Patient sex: F
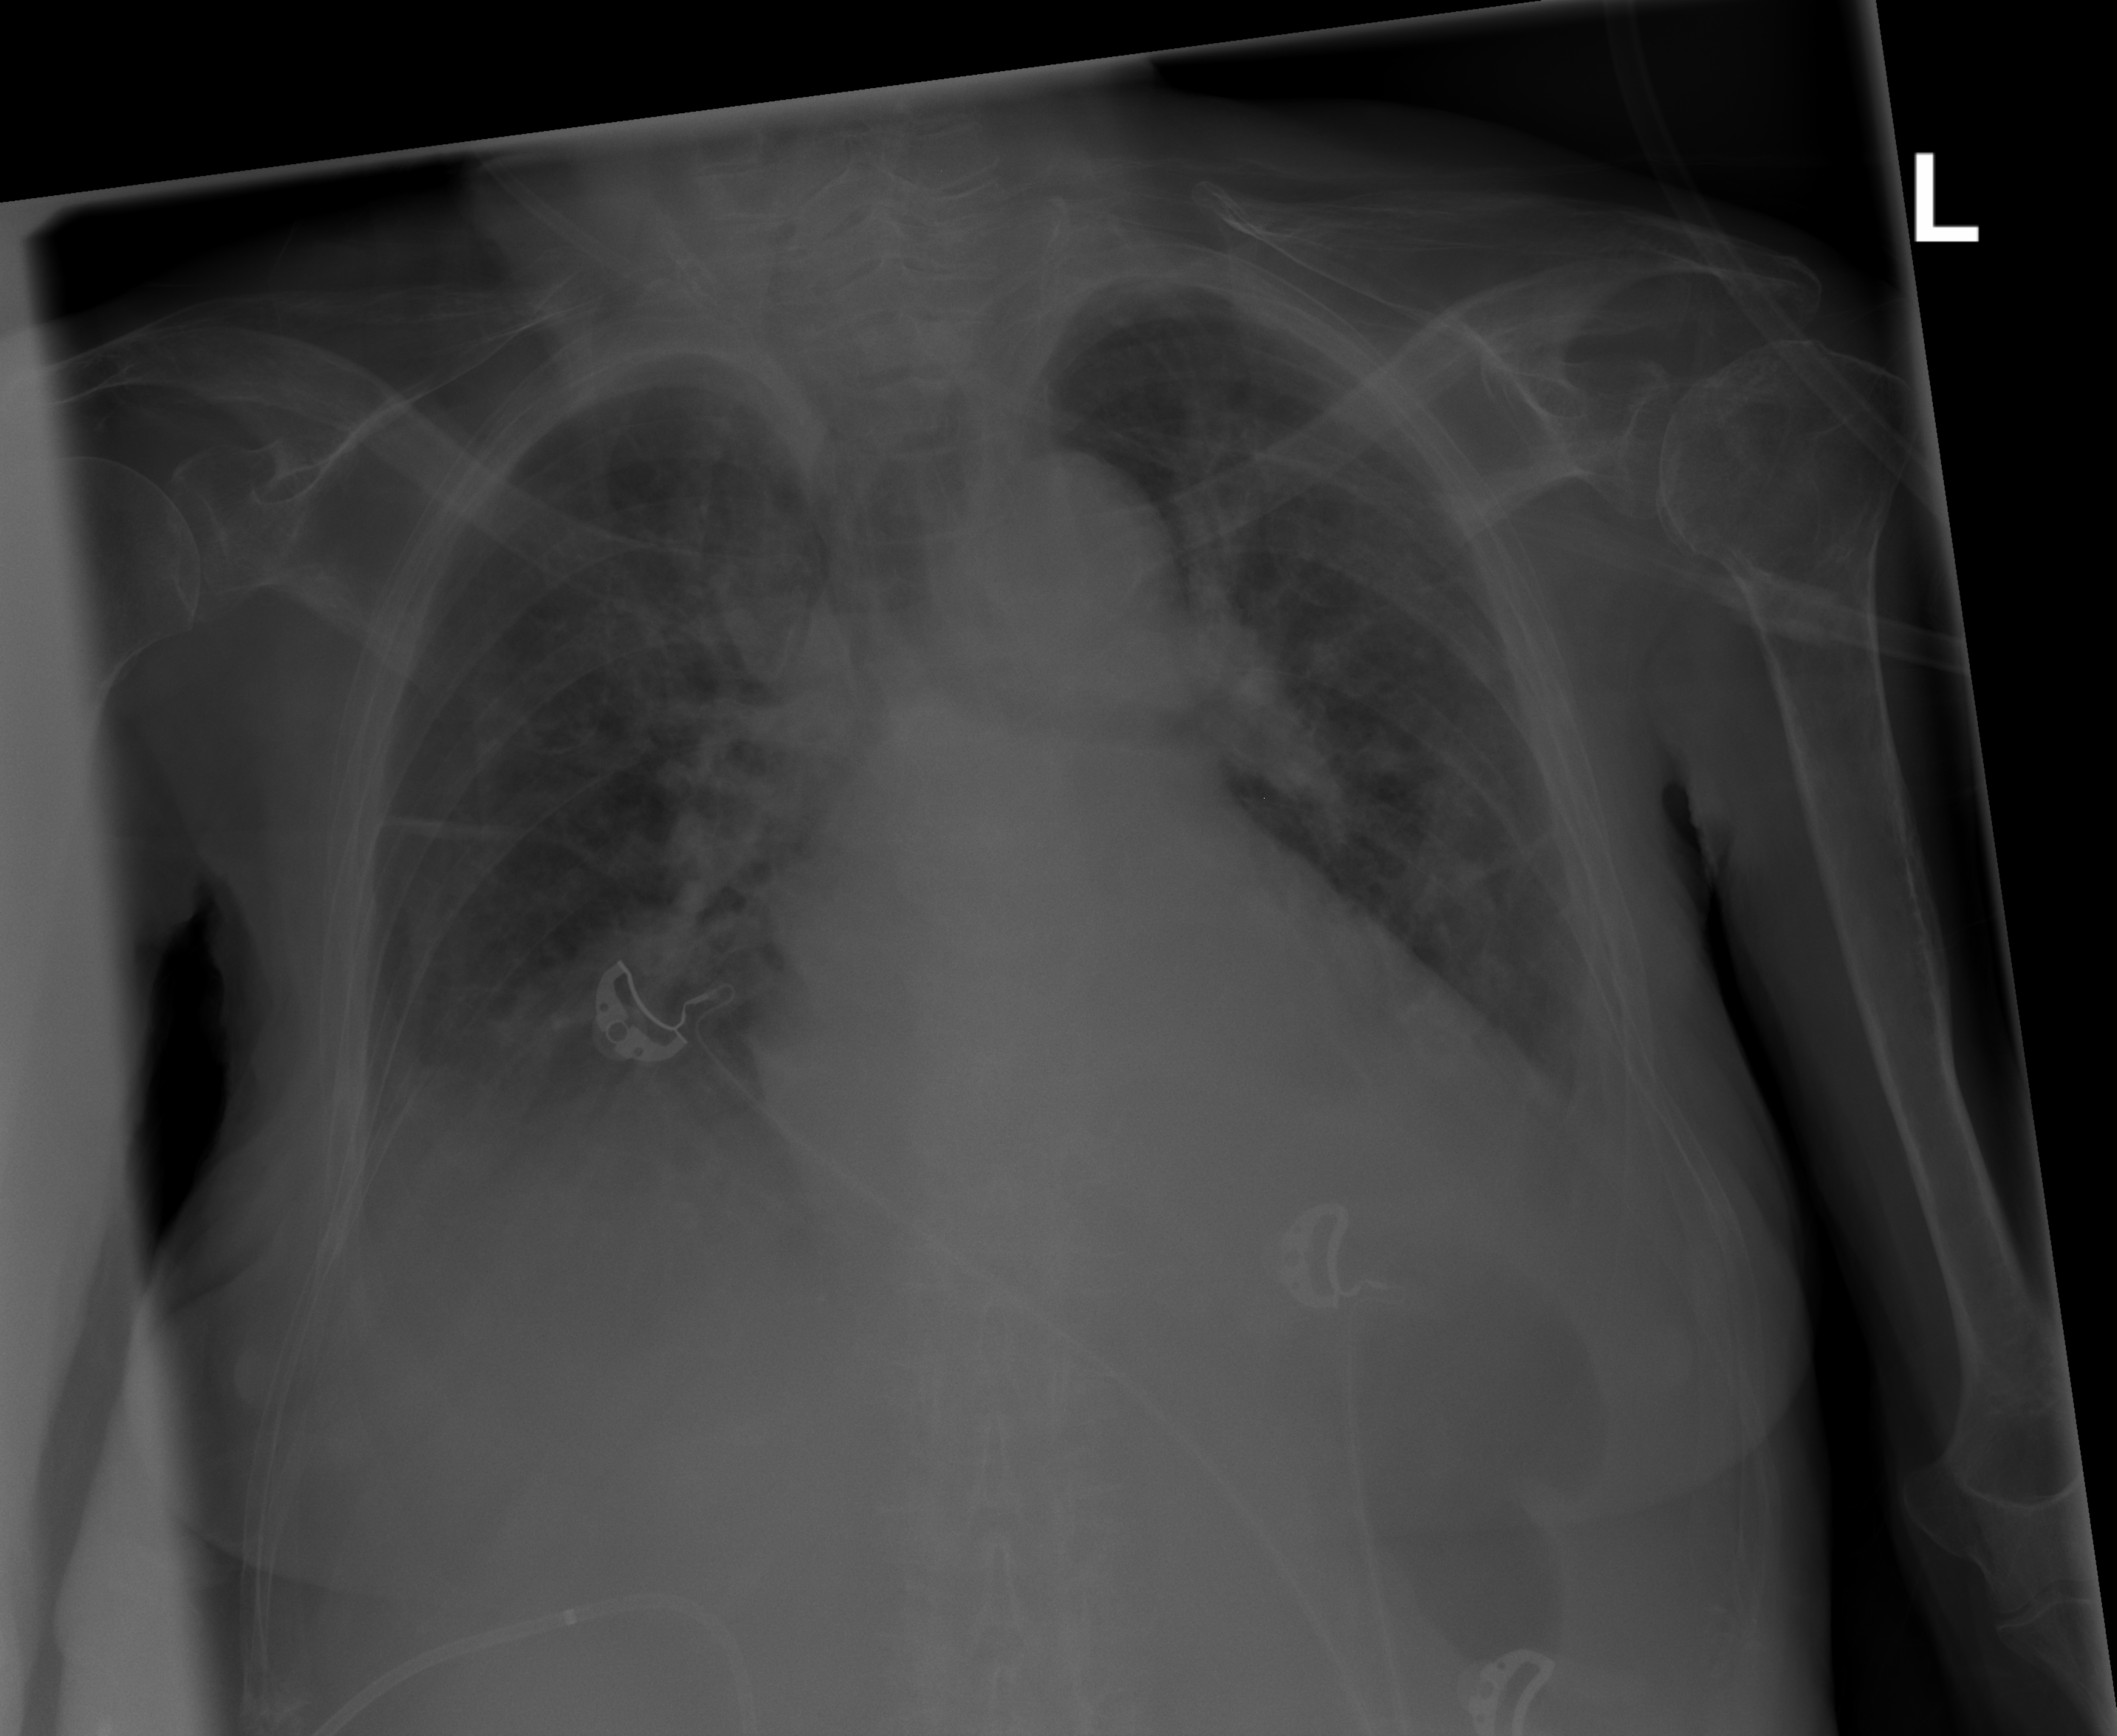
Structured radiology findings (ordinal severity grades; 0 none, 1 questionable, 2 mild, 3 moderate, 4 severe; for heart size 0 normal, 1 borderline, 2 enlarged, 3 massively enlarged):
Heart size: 0
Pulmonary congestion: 0
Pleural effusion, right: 2
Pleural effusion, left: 2
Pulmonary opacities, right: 0
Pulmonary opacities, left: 0
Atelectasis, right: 2
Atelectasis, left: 2